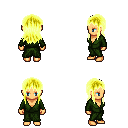
a pixel art fantasy rpg character, female body template, human, tanned skin, green robe, white pants, gold unkempt hairstyle, four views (front, back, left, right), 2x2 character sprite sheet, small pixel art, hard edges, no anti-aliasing